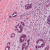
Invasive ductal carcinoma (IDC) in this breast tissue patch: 1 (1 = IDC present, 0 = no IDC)